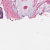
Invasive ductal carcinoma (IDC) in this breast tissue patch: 1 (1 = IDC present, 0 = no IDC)